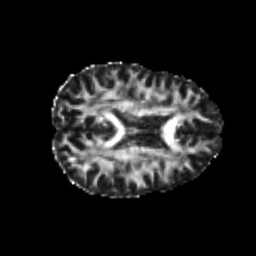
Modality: FA
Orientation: axial
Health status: healthy
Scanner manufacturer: philips
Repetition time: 7.388 s
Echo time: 0.08599 s